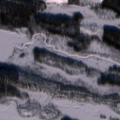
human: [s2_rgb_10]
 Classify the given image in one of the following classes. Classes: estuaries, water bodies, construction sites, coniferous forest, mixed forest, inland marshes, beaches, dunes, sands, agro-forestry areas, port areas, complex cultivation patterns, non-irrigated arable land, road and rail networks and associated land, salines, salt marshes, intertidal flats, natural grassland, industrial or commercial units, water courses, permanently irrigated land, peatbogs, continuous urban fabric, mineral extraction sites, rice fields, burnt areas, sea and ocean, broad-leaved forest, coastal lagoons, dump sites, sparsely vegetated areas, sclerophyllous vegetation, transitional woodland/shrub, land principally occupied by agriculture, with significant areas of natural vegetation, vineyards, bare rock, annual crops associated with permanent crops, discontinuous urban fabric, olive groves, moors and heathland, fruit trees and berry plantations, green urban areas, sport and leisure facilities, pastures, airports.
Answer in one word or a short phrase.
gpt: coniferous forest, transitional woodland/shrub, peatbogs, water bodies